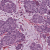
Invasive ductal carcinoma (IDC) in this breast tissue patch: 1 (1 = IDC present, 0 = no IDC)